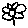
Label: flower